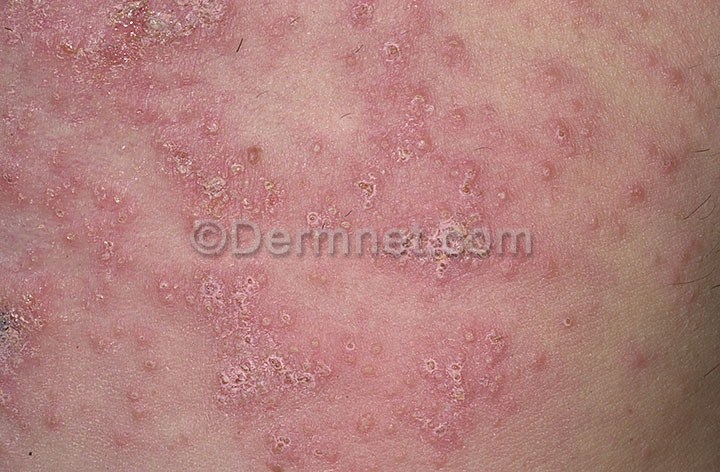
Disease: Cellulitis Impetigo and other Bacterial Infections